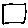
Label: square